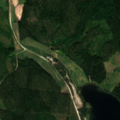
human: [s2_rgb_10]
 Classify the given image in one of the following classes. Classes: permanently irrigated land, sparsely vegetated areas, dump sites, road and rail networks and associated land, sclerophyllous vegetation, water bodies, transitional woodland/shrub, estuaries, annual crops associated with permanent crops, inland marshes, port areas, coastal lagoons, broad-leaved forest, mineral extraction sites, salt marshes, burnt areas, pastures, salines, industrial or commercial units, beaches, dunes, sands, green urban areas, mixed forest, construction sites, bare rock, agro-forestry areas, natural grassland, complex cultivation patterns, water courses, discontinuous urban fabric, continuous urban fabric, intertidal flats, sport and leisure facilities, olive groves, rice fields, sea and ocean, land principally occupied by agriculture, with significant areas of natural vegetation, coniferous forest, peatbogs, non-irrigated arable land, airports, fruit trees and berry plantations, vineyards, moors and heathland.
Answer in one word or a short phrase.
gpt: non-irrigated arable land, coniferous forest, mixed forest, transitional woodland/shrub, water bodies